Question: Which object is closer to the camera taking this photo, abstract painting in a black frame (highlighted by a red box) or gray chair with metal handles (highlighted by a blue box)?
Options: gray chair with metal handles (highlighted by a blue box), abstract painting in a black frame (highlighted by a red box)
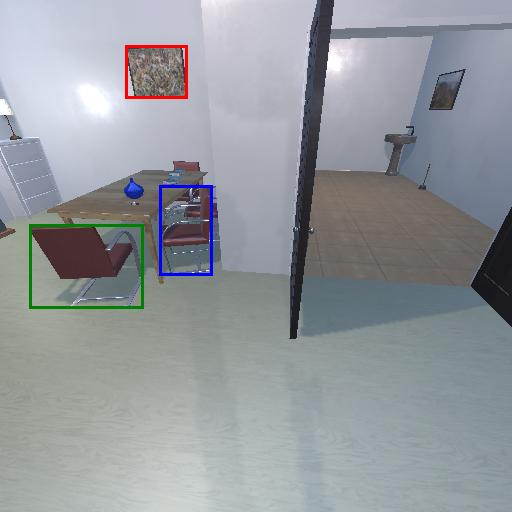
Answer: gray chair with metal handles (highlighted by a blue box)